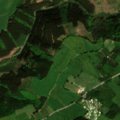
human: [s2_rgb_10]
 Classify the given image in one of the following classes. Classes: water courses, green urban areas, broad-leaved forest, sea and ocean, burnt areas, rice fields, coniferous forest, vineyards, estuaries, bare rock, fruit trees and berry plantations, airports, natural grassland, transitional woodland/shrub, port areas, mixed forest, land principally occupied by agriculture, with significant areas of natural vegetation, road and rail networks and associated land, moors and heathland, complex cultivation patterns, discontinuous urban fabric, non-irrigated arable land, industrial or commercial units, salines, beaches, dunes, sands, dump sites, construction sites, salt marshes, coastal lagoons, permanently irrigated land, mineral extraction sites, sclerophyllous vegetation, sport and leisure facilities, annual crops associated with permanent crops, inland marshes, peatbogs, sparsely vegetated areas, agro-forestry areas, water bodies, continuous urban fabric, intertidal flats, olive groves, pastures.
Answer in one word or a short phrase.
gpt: pastures, complex cultivation patterns, mixed forest